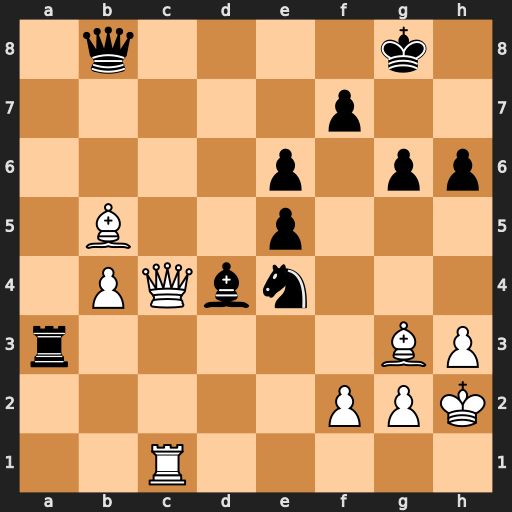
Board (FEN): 1q4k1/5p2/4p1pp/1B2p3/1PQbn3/r5BP/5PPK/2R5
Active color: w
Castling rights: -
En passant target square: -
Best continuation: Qxd4 Rxg3 Qxe4